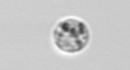
Label: Amoeba